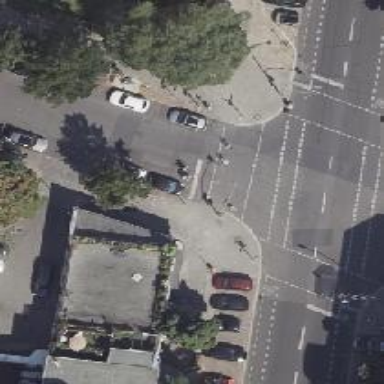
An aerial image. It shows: Road crossing with traffic signals.